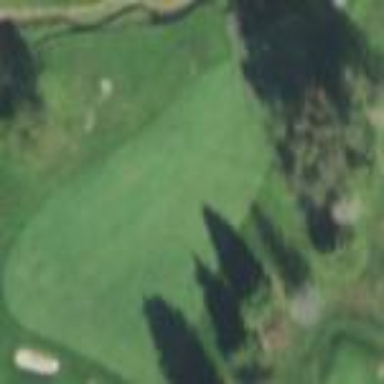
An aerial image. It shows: Golf fairway surrounded by grass.